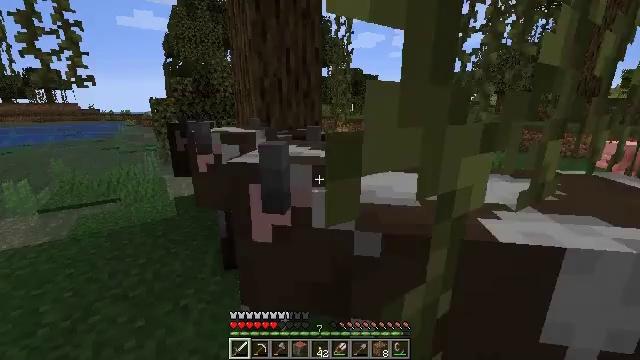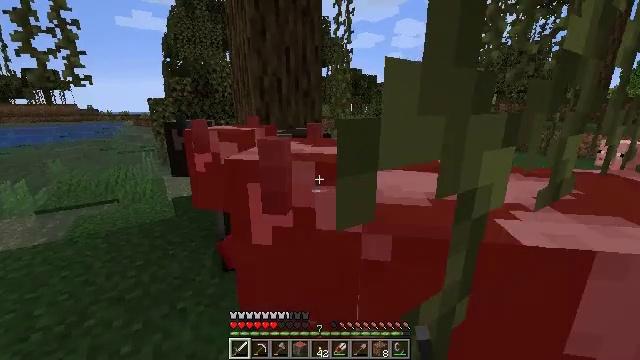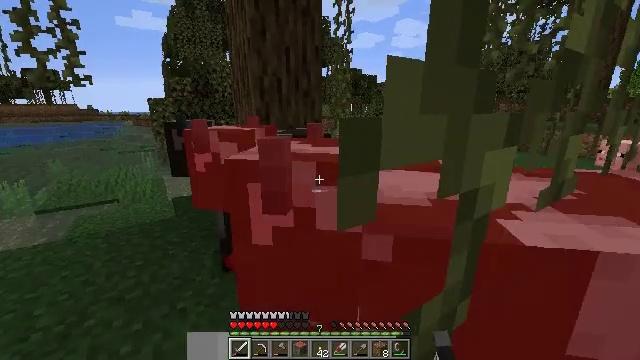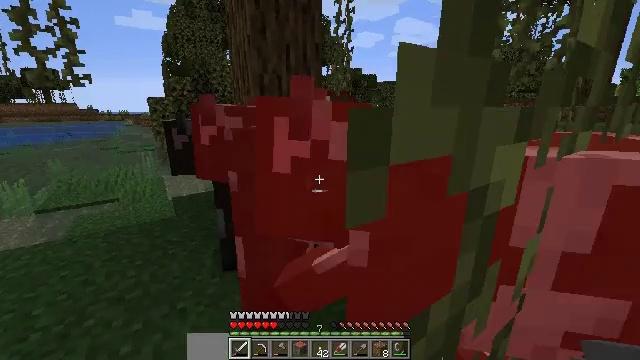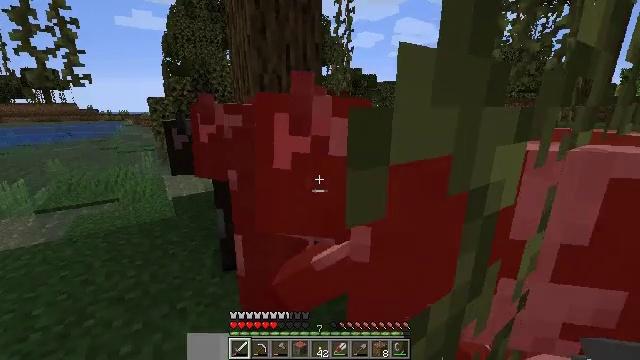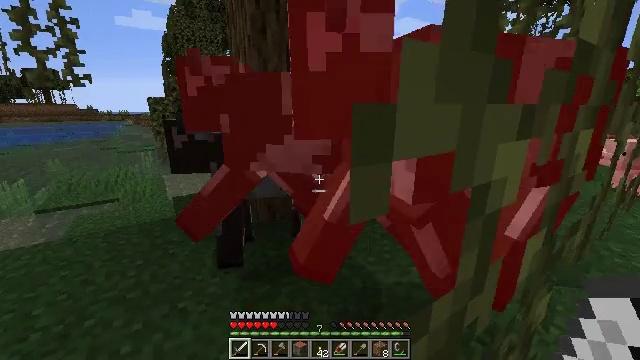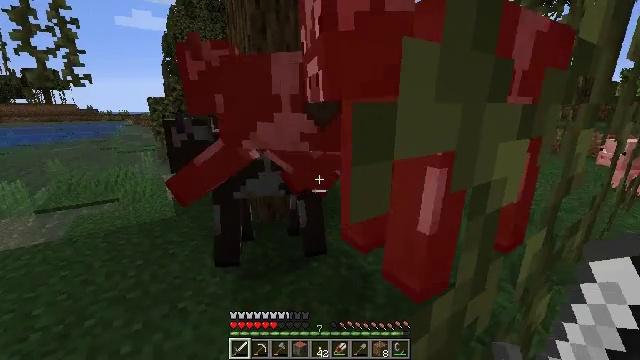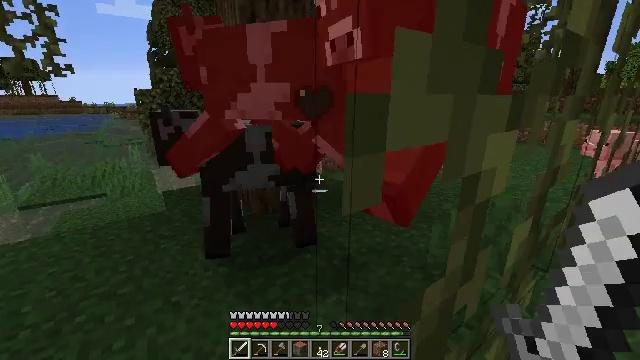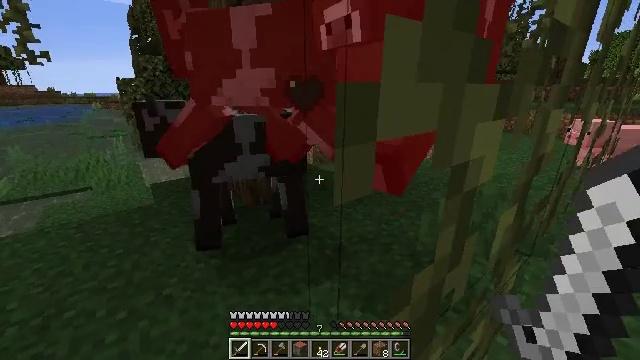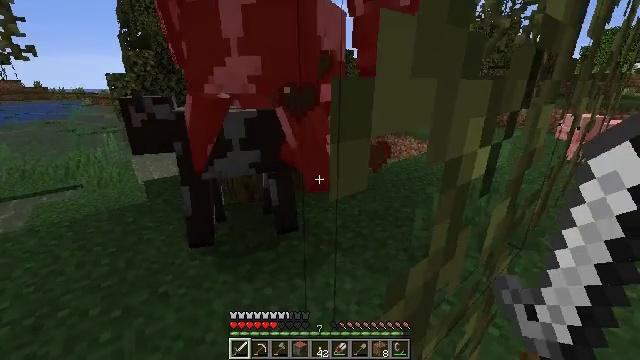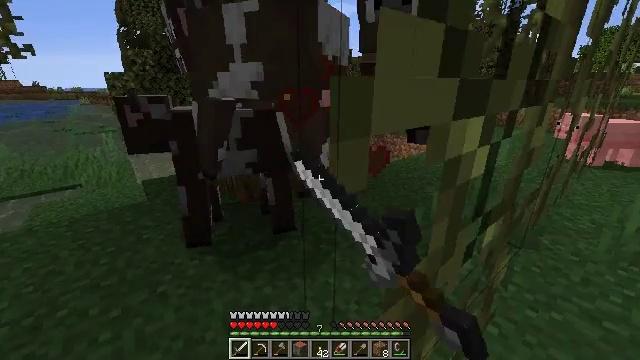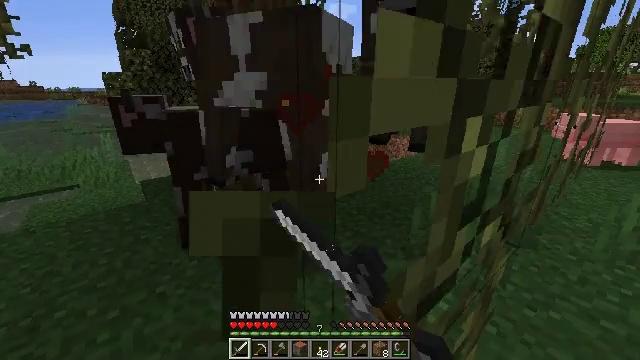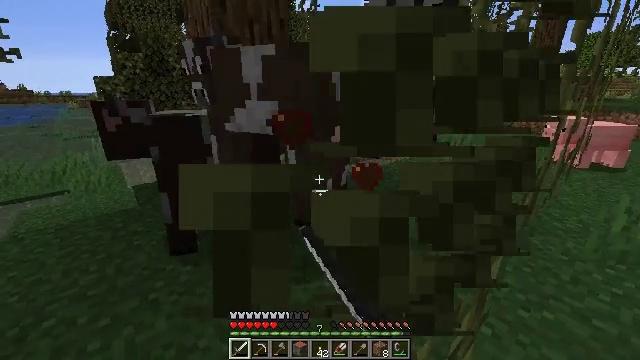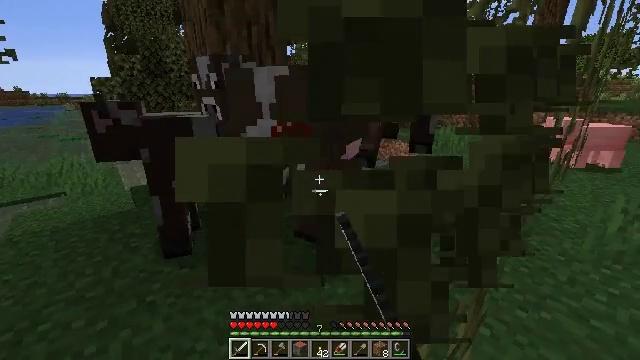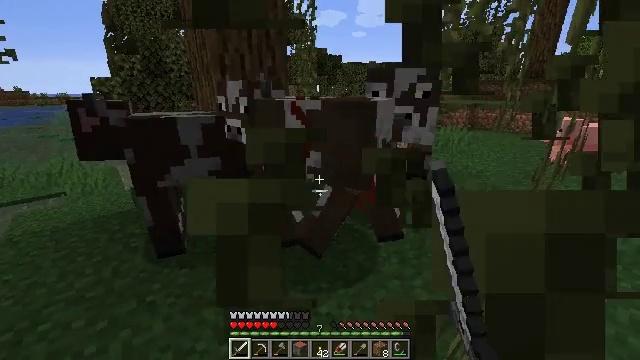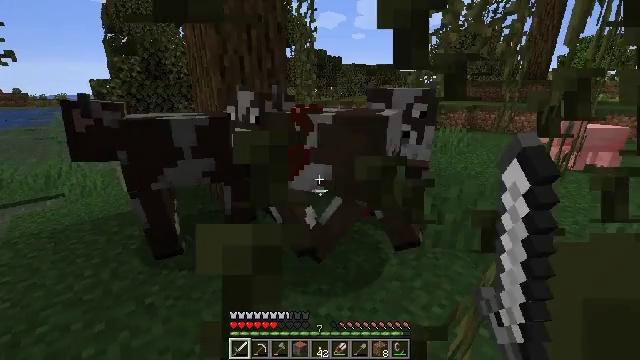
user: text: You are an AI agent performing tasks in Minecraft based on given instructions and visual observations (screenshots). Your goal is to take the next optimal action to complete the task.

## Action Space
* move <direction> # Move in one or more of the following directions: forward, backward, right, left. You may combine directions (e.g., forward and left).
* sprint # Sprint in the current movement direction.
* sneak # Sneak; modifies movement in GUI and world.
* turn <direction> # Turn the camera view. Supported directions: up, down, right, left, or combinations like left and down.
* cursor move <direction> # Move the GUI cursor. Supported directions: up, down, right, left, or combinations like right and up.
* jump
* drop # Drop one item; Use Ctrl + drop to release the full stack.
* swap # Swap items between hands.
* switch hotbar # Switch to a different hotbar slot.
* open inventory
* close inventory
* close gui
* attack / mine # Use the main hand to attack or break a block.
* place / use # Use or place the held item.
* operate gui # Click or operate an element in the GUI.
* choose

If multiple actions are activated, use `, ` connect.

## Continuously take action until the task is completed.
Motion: motion action
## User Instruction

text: Remove and gather vines.
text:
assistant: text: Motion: attack / mine
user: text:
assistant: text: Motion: no_op
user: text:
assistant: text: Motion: no_op
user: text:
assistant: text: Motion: no_op
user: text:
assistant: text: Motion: no_op
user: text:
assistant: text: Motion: no_op
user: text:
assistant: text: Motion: turn right and down
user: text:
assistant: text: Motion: turn right and down
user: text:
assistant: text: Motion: turn right, attack / mine
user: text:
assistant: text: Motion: attack / mine
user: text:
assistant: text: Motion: attack / mine
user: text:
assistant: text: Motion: turn right, attack / mine
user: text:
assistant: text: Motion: no_op
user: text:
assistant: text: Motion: no_op
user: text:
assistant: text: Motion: no_op
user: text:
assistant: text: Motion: no_op
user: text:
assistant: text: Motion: no_op
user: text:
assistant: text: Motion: no_op